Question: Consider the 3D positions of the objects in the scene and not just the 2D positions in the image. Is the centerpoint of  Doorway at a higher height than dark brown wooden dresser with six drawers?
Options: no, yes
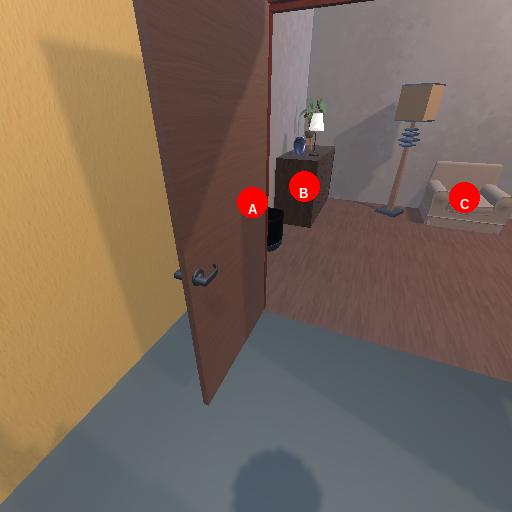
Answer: no